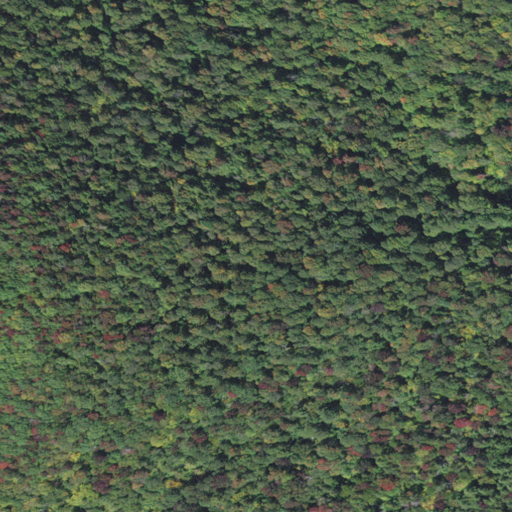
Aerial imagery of mountain in Vermont named Oak Hill containing deciduous forest, mixed forest, and evergreen forest